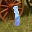
Label: 1